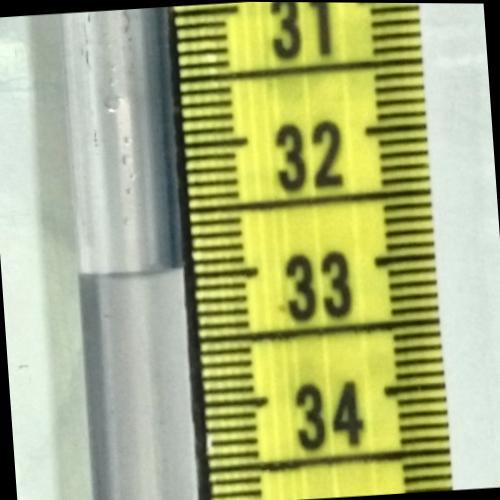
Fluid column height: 32.9 cm